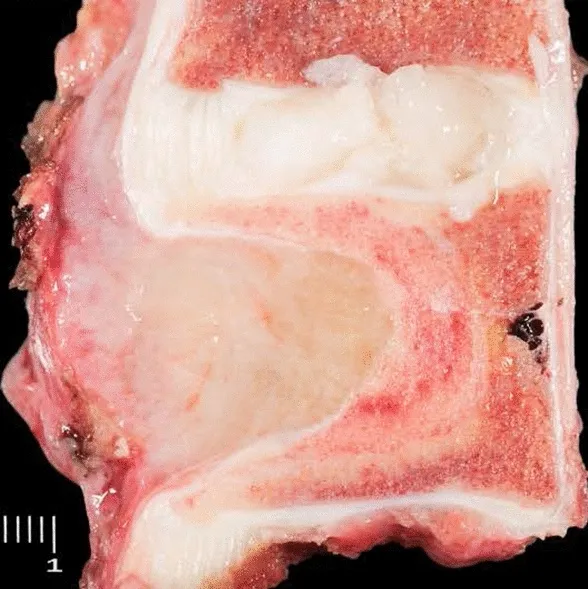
Post treatment. 1). C; Gross specimen (sagittal) demonstrating a tan-white pink mass involving the paraspinal soft tissue and protruding into the underlying vertebrae body associated with sclerosis. Measurement bar = 1 cm.
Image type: radiology (ct)